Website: slack
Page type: payment
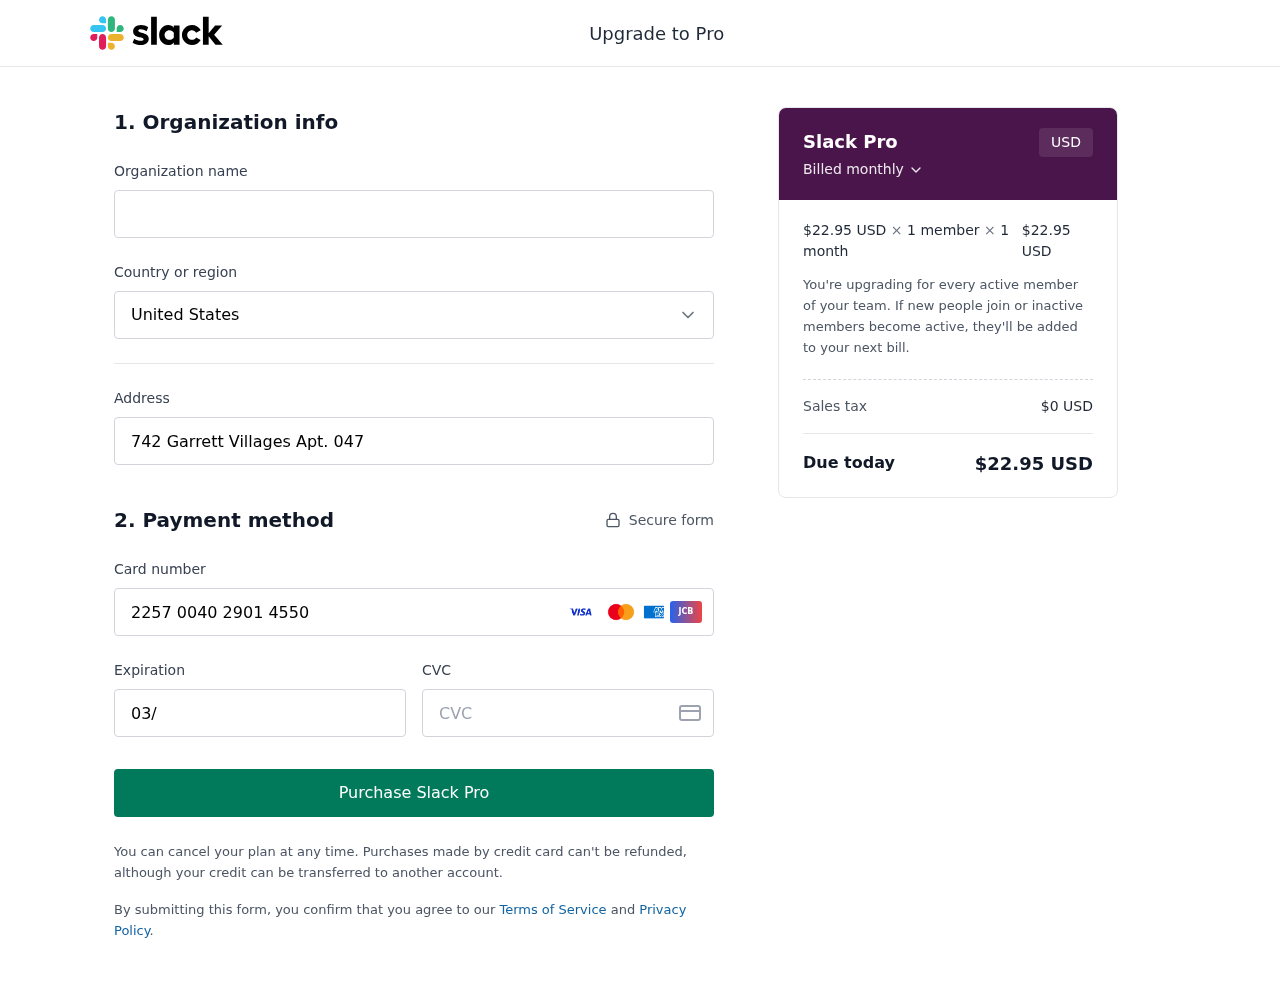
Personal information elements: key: PII_CARD_CVV
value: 432
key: PII_CARD_EXPIRY
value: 03/26
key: PII_CARD_NUMBER
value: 2257 0040 2901 4550
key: PII_COUNTRY
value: United States
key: PII_STREET
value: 742 Garrett Villages Apt. 047
Product elements: key: PRODUCT1_PRICE
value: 22.95
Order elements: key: ORDER_SUBTOTAL
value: $22.95 USD
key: ORDER_TAX
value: $0 USD
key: ORDER_TOTAL
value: $22.95 USD